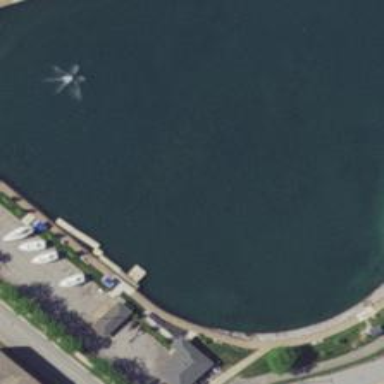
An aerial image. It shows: Man-made pier.